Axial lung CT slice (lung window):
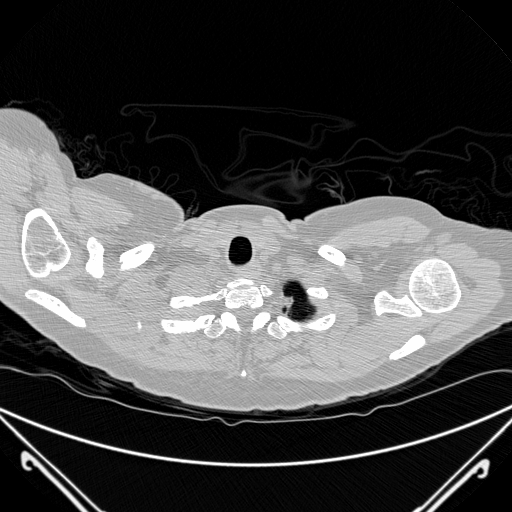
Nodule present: no